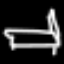
Label: bed